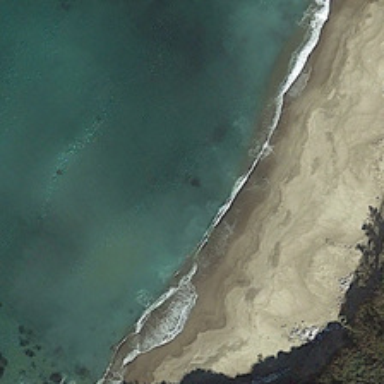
A line of white waves are between green ocean and yellow beach .